Question: Ok guys I receive a bunch of files of a 'mongodb' ('.bson' and '.json') I want to replace my current 'meteor mongodb', I have read al this post about it:
- <URL>
and I end writing in my terminal while meteor app was running
'mongorestore -h 127.0.0.1:3001 --port 3001 -d meteor ~/Github/mongo/mongoDBRESTORE/admin/'

but the problem its that terminal output is 'not command found'
does anybody know what Im doing wrong, what its the right way to do this?
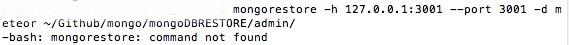
Answer: As @rgoomar pointed in the comments I need to download <URL> the mongodb 'bin' files then I simple '~/mongodb/bin/mongorestore -h 127.0.0.1:3001 -db meteor ~/Github/mongo/mongoDBRESTORE/admin'
and worked!